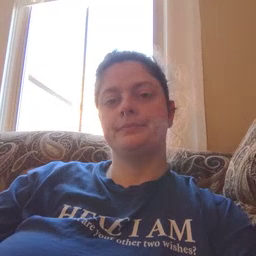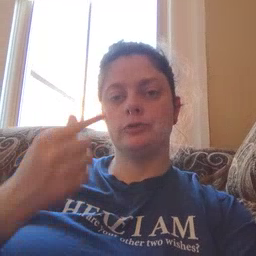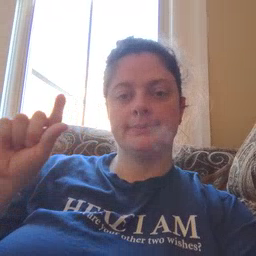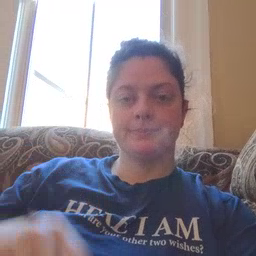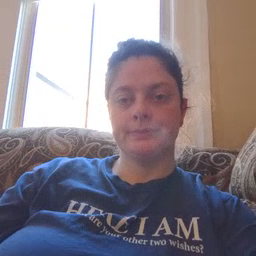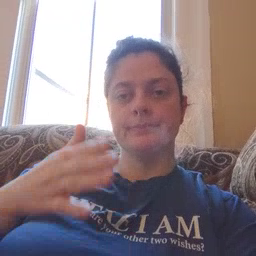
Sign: green